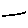
Label: line